Question: I am using angular databind to retrieve and display information from Parse. In particular, what I want is that the ObjectID that the user enters in the textfield is used in the query.get to retrieve various information for that particular user. This does not seems to work, and I am wondering if there is a typo in the code.
Below is the Javascript code:
'''
Parse.initialize("ID", "ID");
angular.module('AuthApp', [])
.run(['$rootScope', function($scope) {
$scope.scenario = 'Sign up';
$scope.currentUser = Parse.User.current();
$scope.signUp = function(form) {
var user = new Parse.User();
user.set("password", form.password);
user.set("username", form.username);
user.signUp(null, {
success: function(user) {
window.location = 'myprofile.php'
},
error: function(user, error) {
alert("Unable to sign up: " + error.code + " " + error.message);
}
});
};
$scope.userIdChanged = function () {
var query = new Parse.Query(Parse.User);
query.get($scope.userId, {
success: function(userInfo) {
// The object was retrieved successfully.
var address = userInfo.get("Address");
$scope.address = 'Address: ' + address;
},
error: function(object, error) {
// The object was not retrieved successfully.
// error is a Parse.Error with an error code and message.
}
});
};
'''
In particular, this is the part that is affected:
'''
$scope.userIdChanged = function () {
var query = new Parse.Query(Parse.User);
query.get($scope.userId, {
success: function(userInfo) {
// The object was retrieved successfully.
var address = userInfo.get("Address");
$scope.address = 'Address: ' + address;
},
error: function(object, error) {
// The object was not retrieved successfully.
// error is a Parse.Error with an error code and message.
}
});
}
'''
Below is the html part:
'''
<!DOCTYPE html>
<html>
<head>
<script src="https://ajax.googleapis.com/ajax/libs/angularjs/1.0.7/angular.min.js"></script>
<script src="http://www.parsecdn.com/js/parse-1.2.12.min.js"></script>
<link href="css/bootstrap.min.css" rel="stylesheet">
<!--======================================================================-->
<!--Custom website css file is linked here-->
<link href="css/style1.css" rel="stylesheet">
<!--Font Awesome CSS link-->
<link href="//maxcdn.bootstrapcdn.com/font-awesome/4.2.0/css/font-awesome.min.css" rel="stylesheet">
<script src="http://ajax.googleapis.com/ajax/libs/jquery/1.11.1/jquery.min.js"></script>
<!--=================================================-->
<!--Javascript file linked here-->
<script src="js/bootstrap.min.js"></script>
<script src="js/personal.js"></script>
<script src="js/functions.js"></script>
<meta charset=utf-8 />
<title>Admin Panel</title>
});
</script>
</head>
<body ng-app="AuthApp">
<div ng-show="currentUser">
userId: <input type="text" ng-model="userId" ng-blur="userIdChanged()"/>
<div>{{addresss}}</div>
</div>
</body>
</html>
'''
Any help would be greatly appreciated.
below is the result shown:

Below is the html code:
'''
<!DOCTYPE html>
<html>
<head>
<script src="http://www.parsecdn.com/js/parse-1.2.12.min.js"></script>
<script src="js/functions.js"></script>
<script src="angular.js"></script>
</head>
<body ng-app="AuthApp">
<div ng-controller="MyCntrl">
userId: <input type="text" ng-model="userId" ng-blur="userIdChanged()"/>
<div>{{addresss}}</div>
...
</div>
</body>
</html>
'''
Below is the javascript:
'''
Parse.initialize("id", "id");
var module = angular.module("AuthApp", []);
module.controller("MyCntrl", function($scope){
$scope.userIdChanged = function () {
// now access $scope.userId here
var query = new Parse.Query(Parse.User);
query.get($scope.userId, {
success: function(userInfo) {
// The object was retrieved successfully.
var address = userInfo.get("Address");
$scope.address = 'addresss: ' + address;
},
error: function(object, error) {
// The object was not retrieved successfully.
// error is a Parse.Error with an error code and message.
}
}
};
});
'''
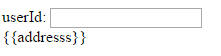
Answer: Associate a controller with the module to access $scope value in the scope method.
Sample code is given below:
## Html
'''
<html>
<head>
...
</head>
<body ng-app="AuthApp">
<div ng-controller="MyCntrl">
userId: <input type="text" ng-model="userId" ng-blur="userIdChanged()"/>
<div>{{addresss}}</div>
...
</div>
</body>
</html>
'''
## Js
'''
var module = angular.module("AuthApp", []);
module.controller("MyCntrl", function($scope){
$scope.userIdChanged = function () {
// now access $scope.userId here
};
});
'''
Try this, will help you.